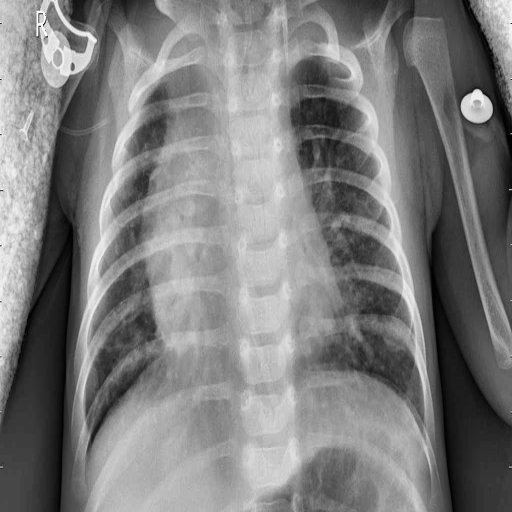
Finding: PNEUMONIA